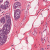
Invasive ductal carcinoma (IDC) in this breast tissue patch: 0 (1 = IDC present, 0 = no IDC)